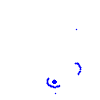
Particle: kaon